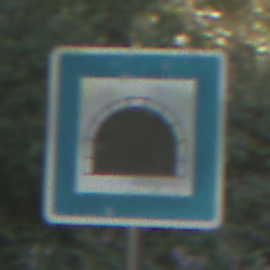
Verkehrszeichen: Tunnel
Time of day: MorningAfternoon
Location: Outdoor (Nature)
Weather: Clear
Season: NotSpecified
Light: Natural